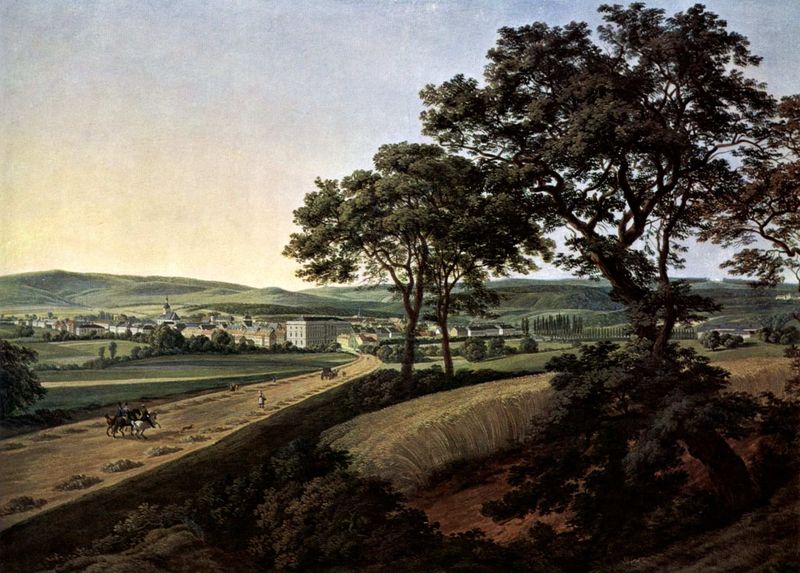
Titel: Wiesbaden, Ansicht von der Mainz-Kasteller-Landstraße aus
Künstler: Anton Radl
Standort: Frankfurt (am Main)
Institution: Historisches Museum
Schlagwörter: baum, blau, blätter, dunkel, gemälde, himmel, laub, schatten, weiß, wolken, bäume, gelb, grün, kirchturm, landschaft, menschen, ocker, stadt, äste, abend, braun, fenster, frankreich, frau, grau, hell, licht, männer, schwarz, strasse, ausblick, gebäude, gras, haus, rot, weg, wiese, zaun, beige, malerei, öl, ast, dämmerung, feld, felder, ferne, horizont, häuser, hügel, morgen, natur, pappeln, stamm, strauch, weite, zweige, brücke, busch, büsche, gebüsch, kirche, pfad, sonne, sträucher, wiesen, land, pflanzen, schön, bauern, karren, pferd, pferde, reiter, turm, zypressen, deutschland, reiten, sommer, ansicht, fassaden, genrebild, ort, ernte, getreide, korn, weizen, berge, gebirge, dorf, dächer, allee, sonnenuntergang, wolkenlos, hügellandschaft, idylle, fabrik, fußgänger, kutsche, rand, wagen, realistisch, baumkronen, frühling, abendstimmung, stadtansicht, weiden, palast, befestigt, rathaus, schimmel, blickrichtung, hügelig, wanderer, morgenrot, industrialisierung, hain, rain, siedlung, eiche, hügelland, balu, ähren, eichen, reisender, krankenhaus, gespann, reisende, sprengen, galopp, hügelkette, kriche, parzellen, getreidefeld, straßenrand, hochhaus, weisse, weizenfeld, erntezeit, nlau, gebisch, horziont, fluchpunkt